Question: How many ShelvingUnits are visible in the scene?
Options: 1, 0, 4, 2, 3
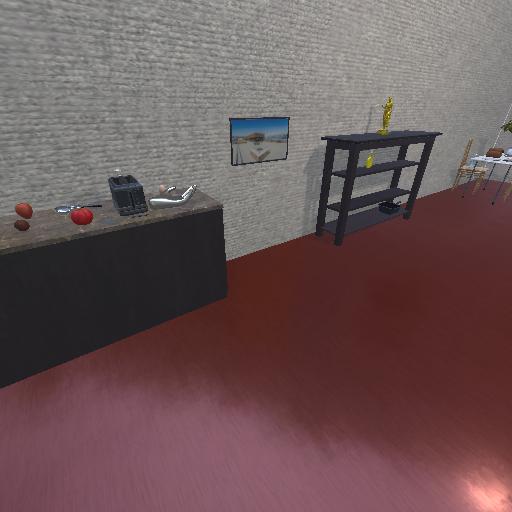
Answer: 1